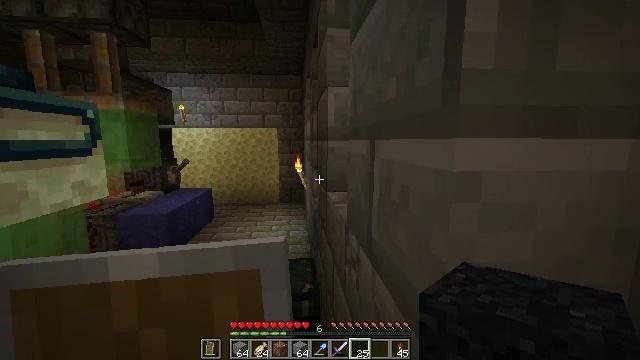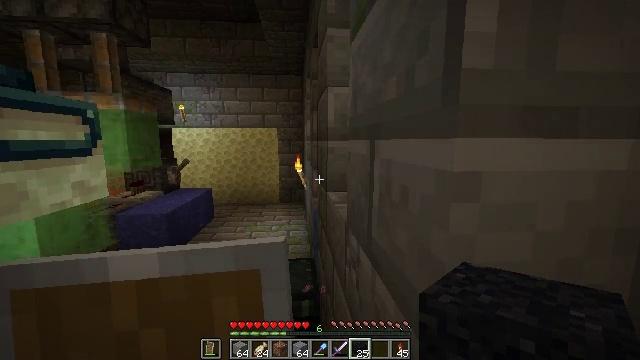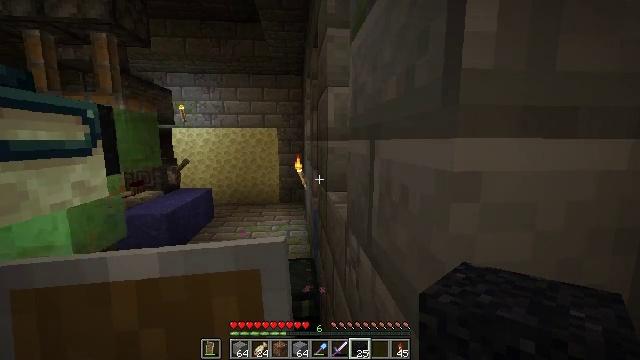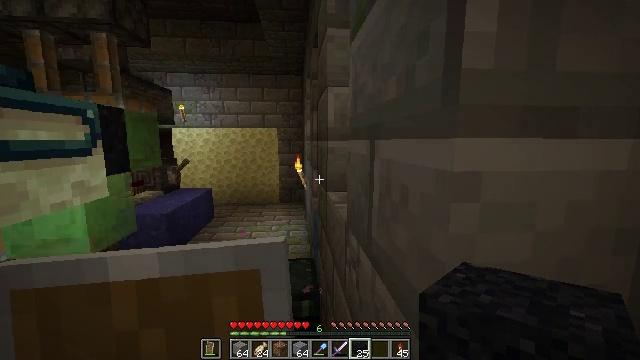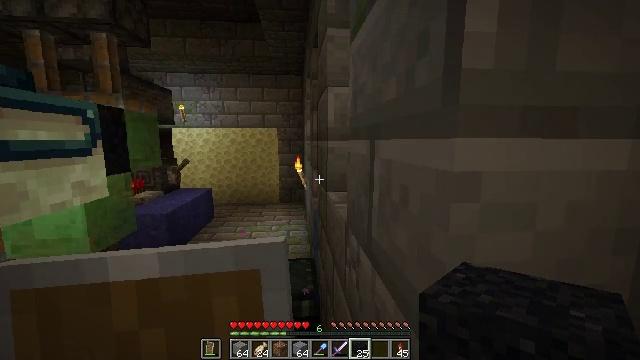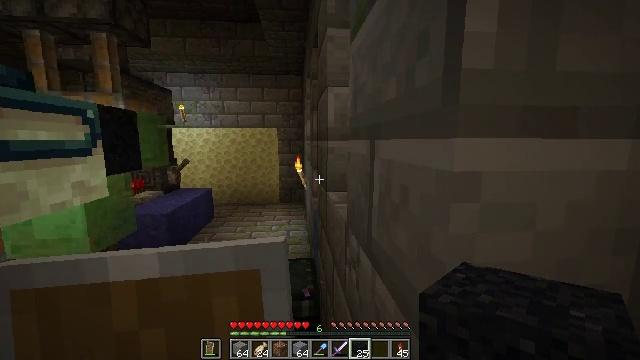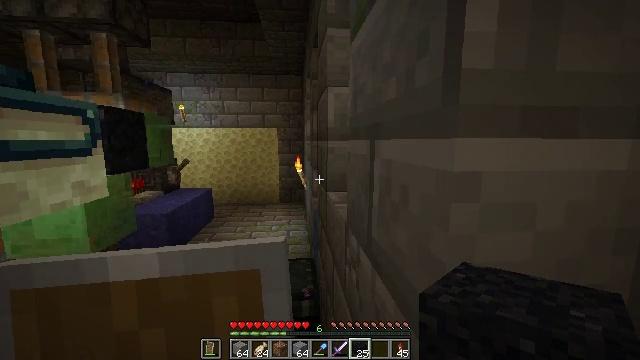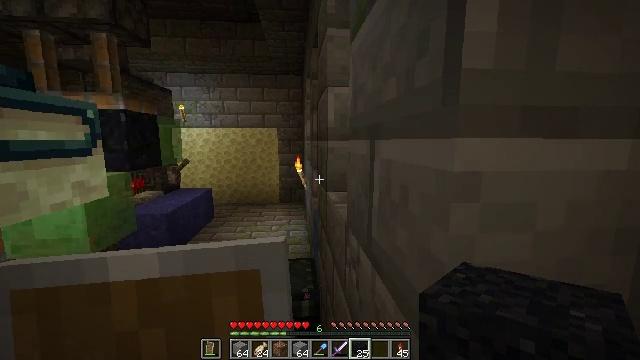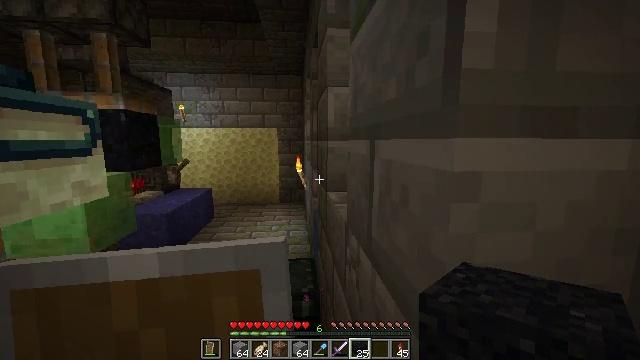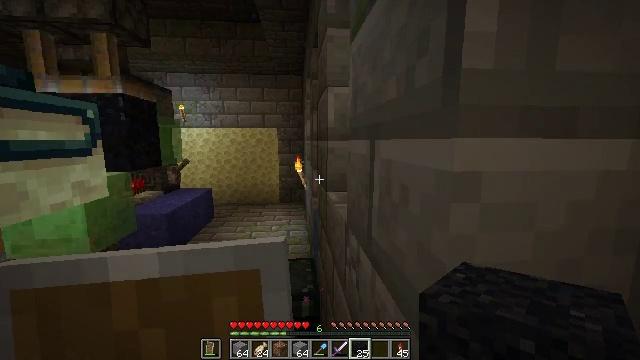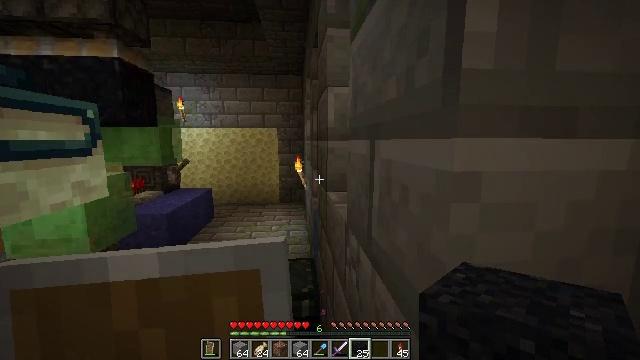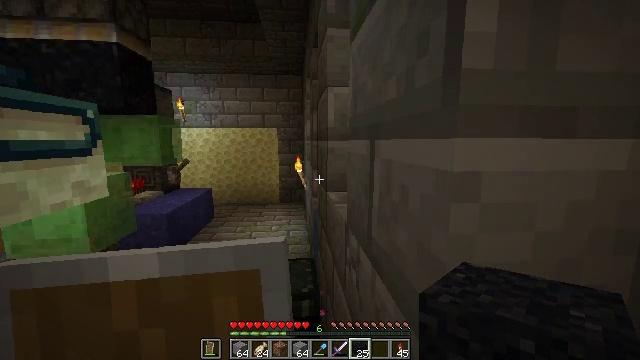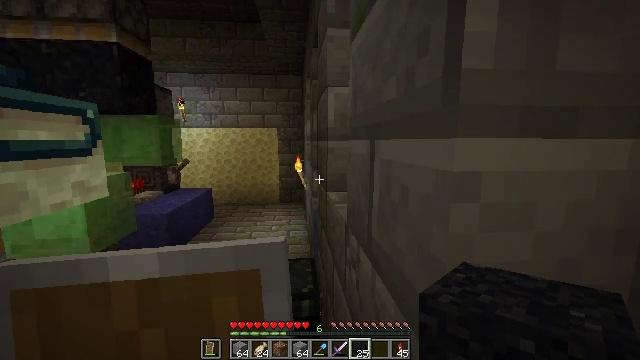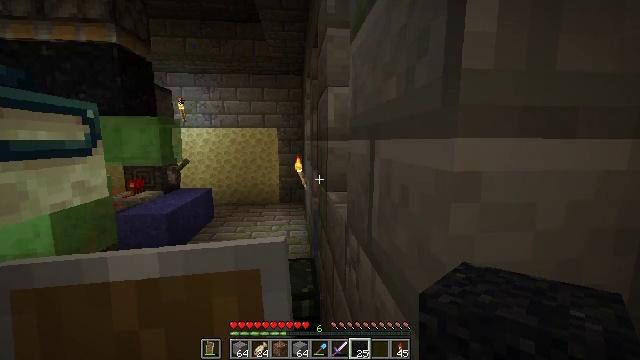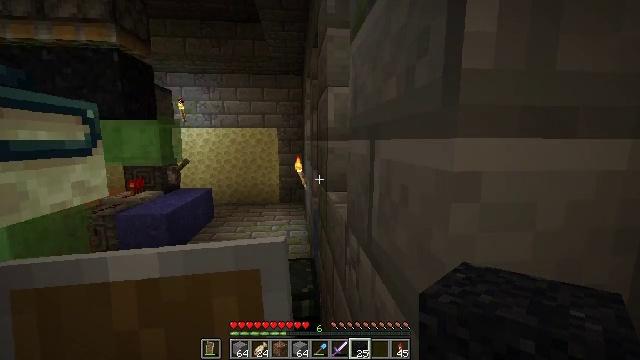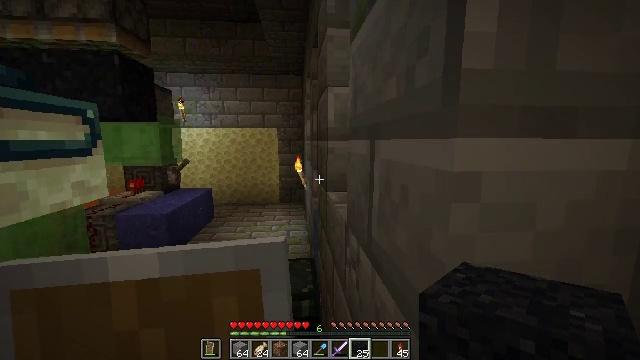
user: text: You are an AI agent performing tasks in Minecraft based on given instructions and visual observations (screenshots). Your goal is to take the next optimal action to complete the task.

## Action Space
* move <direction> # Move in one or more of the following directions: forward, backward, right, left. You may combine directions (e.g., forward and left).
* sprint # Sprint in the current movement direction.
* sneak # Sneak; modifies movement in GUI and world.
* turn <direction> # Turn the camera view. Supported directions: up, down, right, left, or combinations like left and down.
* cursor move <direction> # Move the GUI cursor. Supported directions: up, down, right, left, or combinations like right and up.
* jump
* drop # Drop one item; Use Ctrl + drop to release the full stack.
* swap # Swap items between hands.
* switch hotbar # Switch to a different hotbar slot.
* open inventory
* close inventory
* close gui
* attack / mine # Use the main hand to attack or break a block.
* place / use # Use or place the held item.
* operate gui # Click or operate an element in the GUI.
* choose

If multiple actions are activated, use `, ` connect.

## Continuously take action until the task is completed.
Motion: motion action
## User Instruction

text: Break the black concrete powder to collect it.
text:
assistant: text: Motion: no_op
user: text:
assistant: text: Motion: no_op
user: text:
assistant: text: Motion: no_op
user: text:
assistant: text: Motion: no_op
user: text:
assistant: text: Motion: no_op
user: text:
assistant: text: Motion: no_op
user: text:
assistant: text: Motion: no_op
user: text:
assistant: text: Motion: no_op
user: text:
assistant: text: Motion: no_op
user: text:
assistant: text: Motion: no_op
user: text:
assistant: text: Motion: no_op
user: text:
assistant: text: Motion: no_op
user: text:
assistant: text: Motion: no_op
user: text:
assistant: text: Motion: no_op
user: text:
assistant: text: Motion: no_op
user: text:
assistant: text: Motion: no_op
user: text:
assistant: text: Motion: no_op
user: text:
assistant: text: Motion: no_op
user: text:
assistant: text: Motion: no_op
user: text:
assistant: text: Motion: no_op
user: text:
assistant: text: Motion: no_op
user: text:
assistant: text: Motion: no_op
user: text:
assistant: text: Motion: no_op
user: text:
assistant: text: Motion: turn left
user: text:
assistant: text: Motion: turn left and down
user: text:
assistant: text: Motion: turn left and down
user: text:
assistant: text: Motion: turn left and up
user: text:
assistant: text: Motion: no_op
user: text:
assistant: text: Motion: turn down
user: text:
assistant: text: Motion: turn left